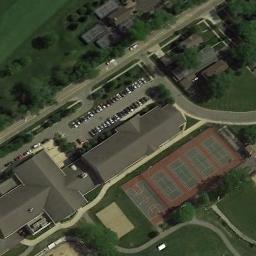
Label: tennis_court